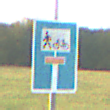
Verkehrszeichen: SackgasseRadverkehrFussgaengerDurchlaessig
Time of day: SunriseSunset
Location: Outdoor (Nature)
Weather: PartlyCloudy
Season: NotSpecified
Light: Natural